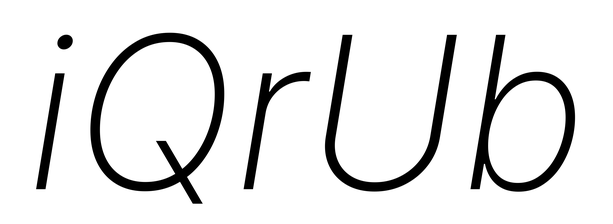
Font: Inter-Italic_ExtraLight_Italic